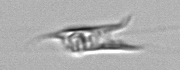
Label: Chrysochromulina_lanceolata